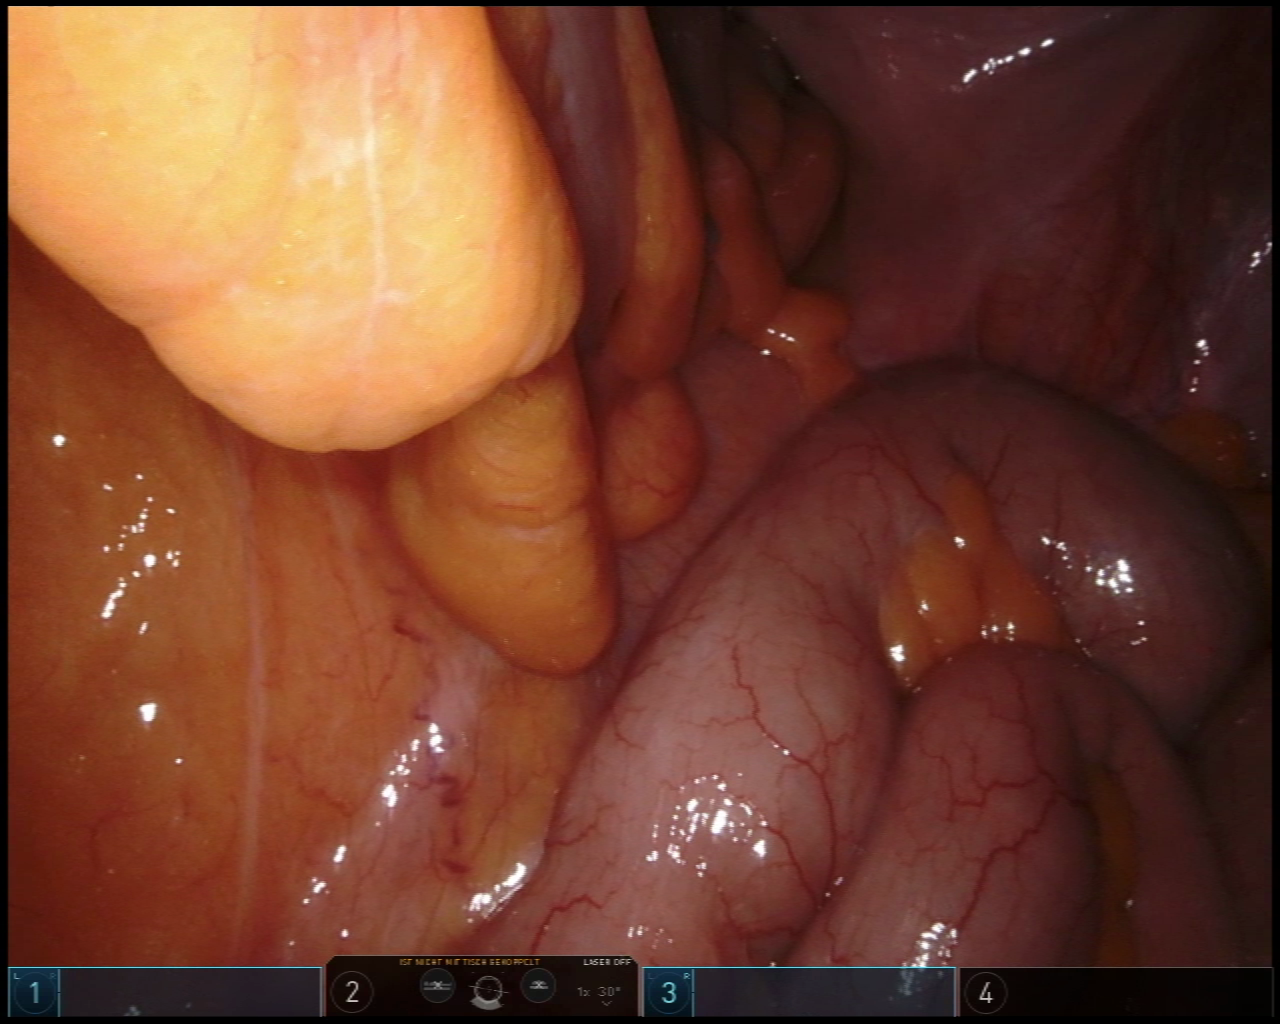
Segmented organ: colon
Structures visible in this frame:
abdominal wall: yes
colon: yes
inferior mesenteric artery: no
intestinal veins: no
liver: no
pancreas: no
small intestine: yes
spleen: no
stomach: no
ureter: no
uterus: no
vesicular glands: no